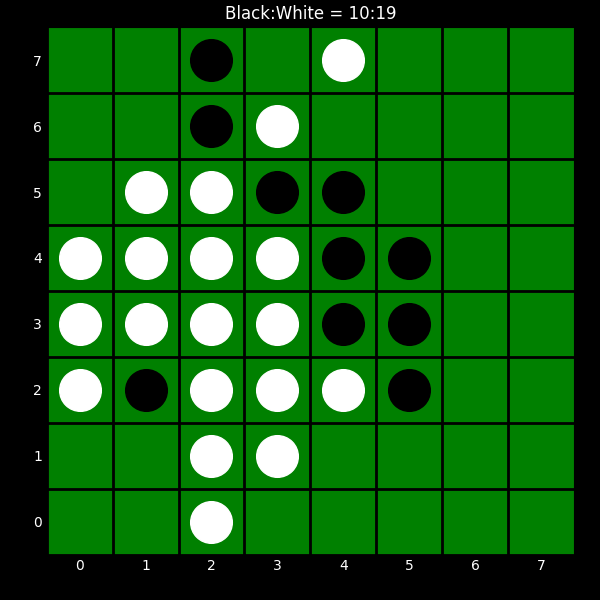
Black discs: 10
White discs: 19